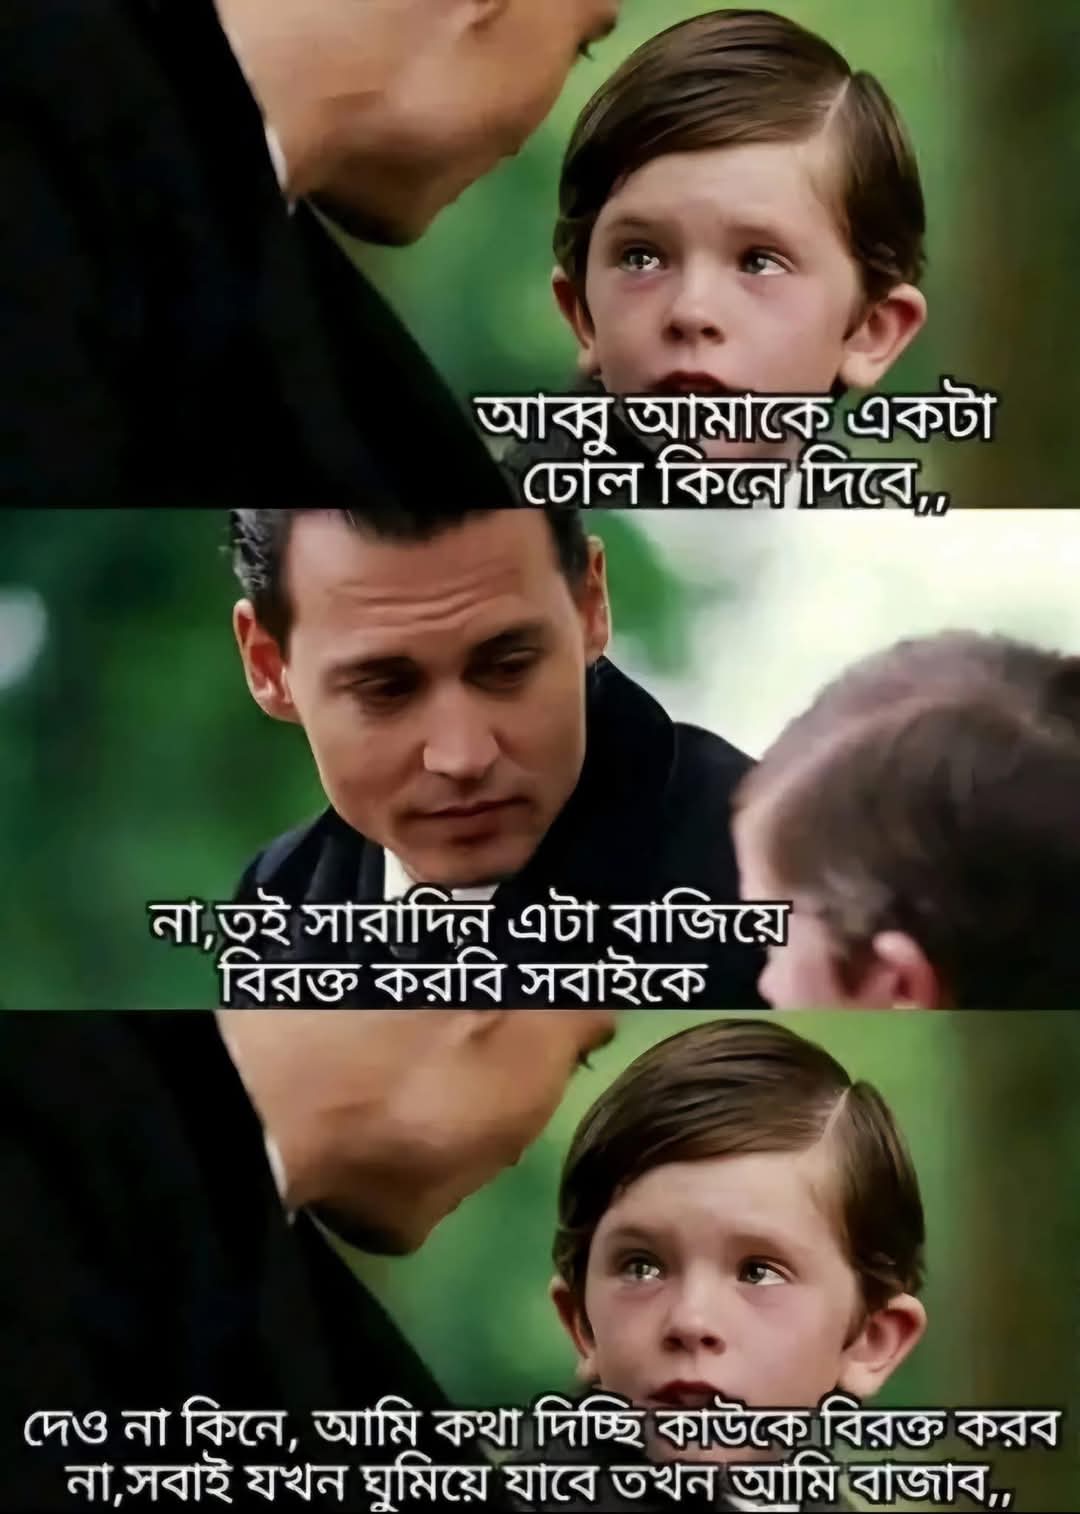
Text: আব্বু আমাকে একটা ঢোল কিনে দিবে,,
না, তুই সারাদিন এটা বাজিয়ে বিরক্ত করবি সবাইকে
দেও না কিনে, আমি কথা দিচ্ছি কাউকে বিরক্ত করব না, সবাই যখন ঘুমিয়ে যাবে তখন আমি বাজাব,,
Label: Non Hate